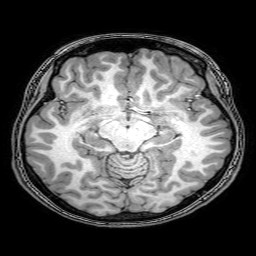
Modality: T1w
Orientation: coronal
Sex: female
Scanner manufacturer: philips
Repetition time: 0.008114 s
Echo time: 0.00372 s